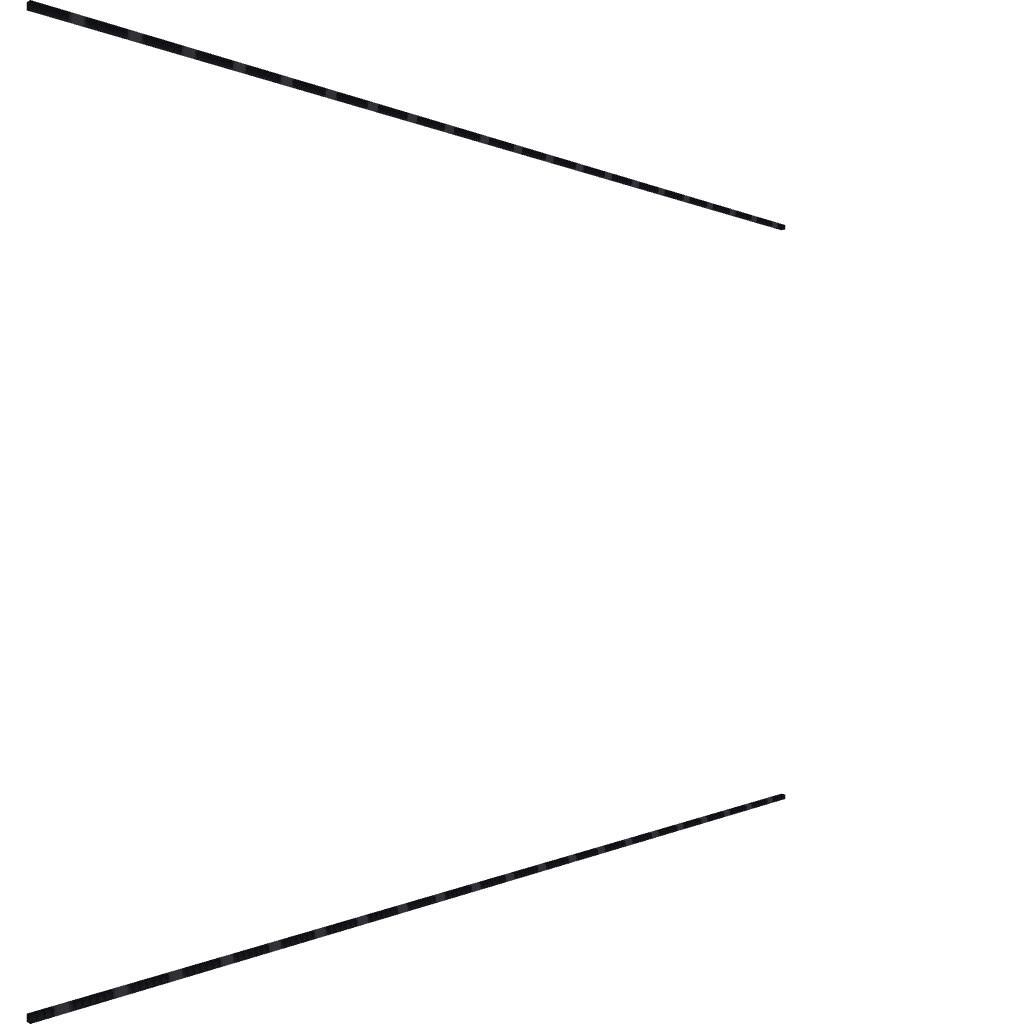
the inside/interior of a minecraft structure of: Diablo ...